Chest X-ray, AP view. Patient: 18 years old, sex F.
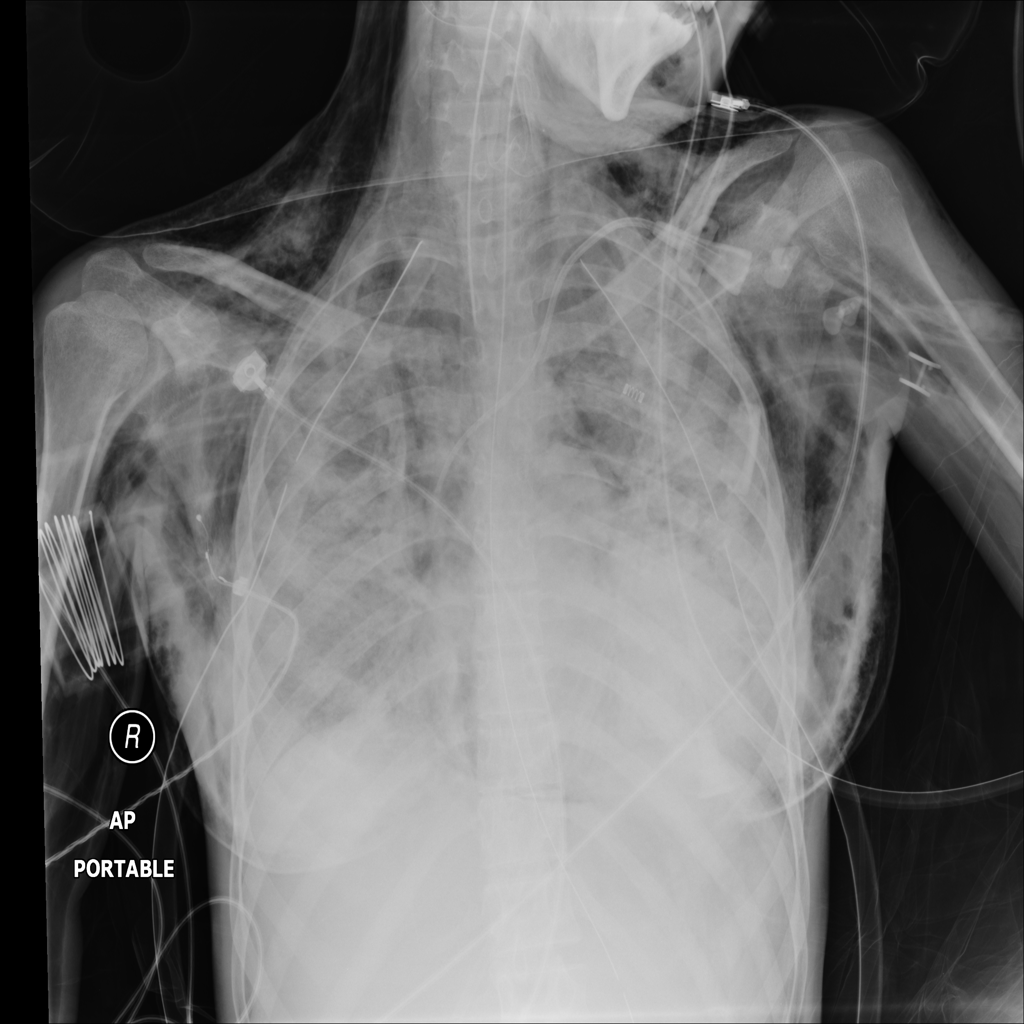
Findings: Infiltration